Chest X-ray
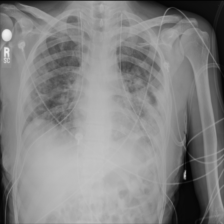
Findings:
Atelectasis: negative
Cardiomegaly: negative
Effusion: negative
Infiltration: negative
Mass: negative
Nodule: negative
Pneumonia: negative
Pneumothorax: negative
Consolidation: negative
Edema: negative
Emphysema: negative
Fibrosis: negative
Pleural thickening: negative
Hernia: negative